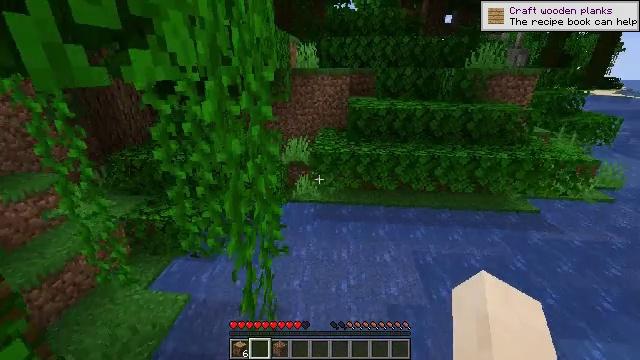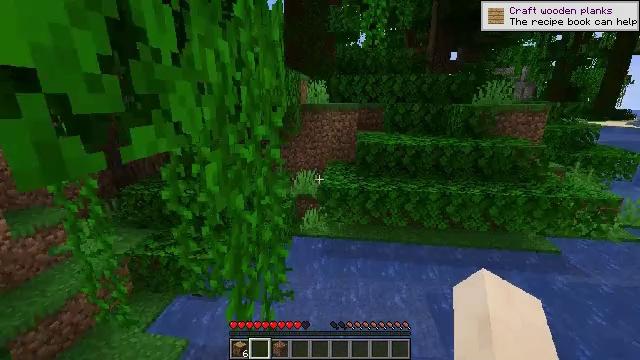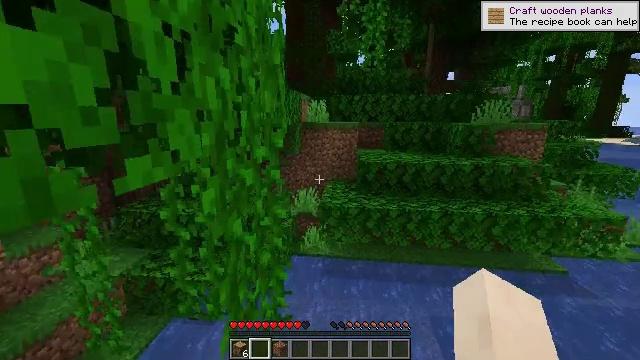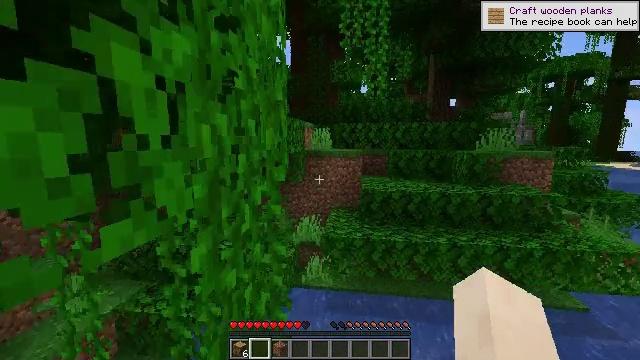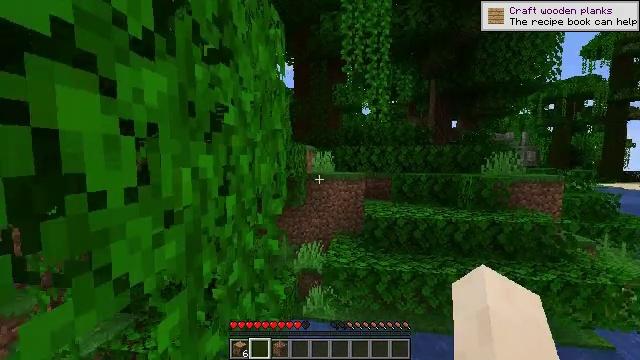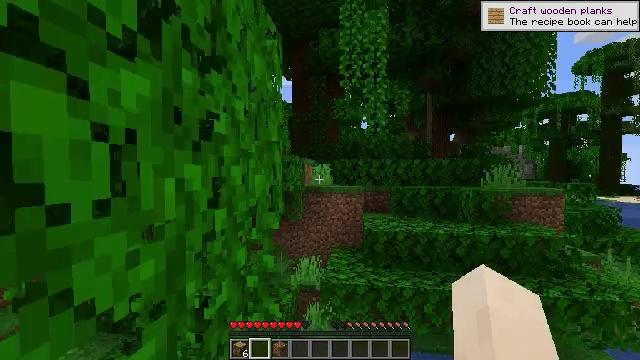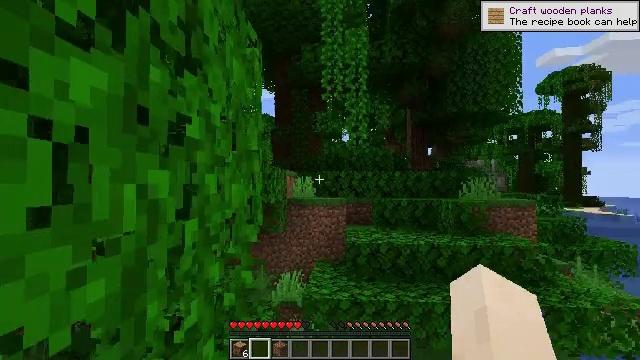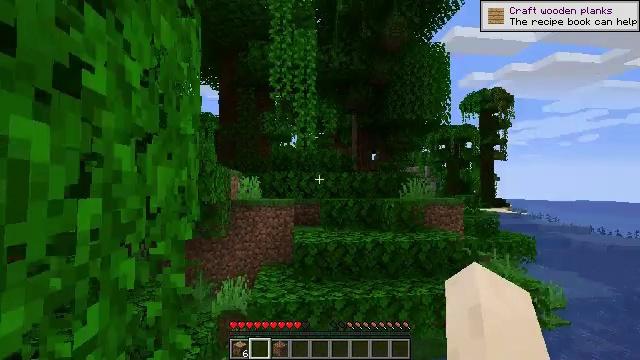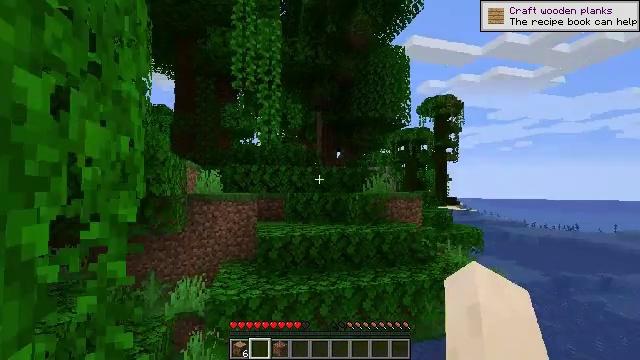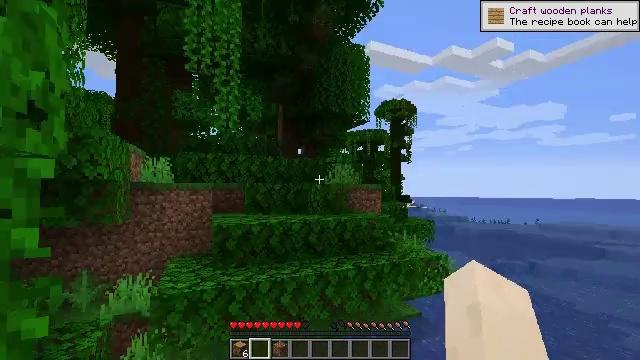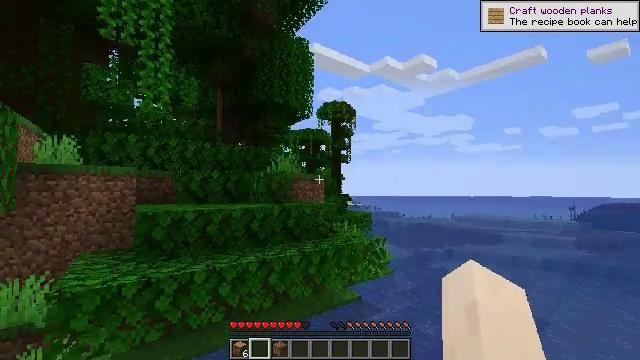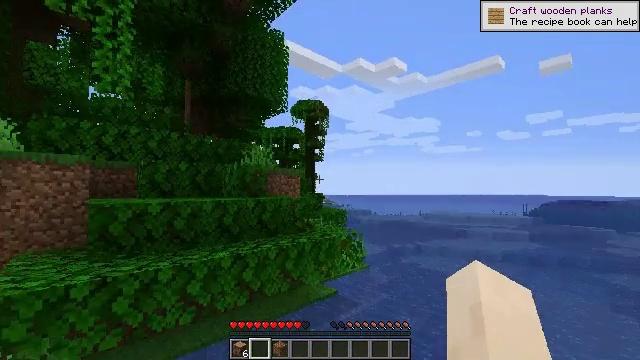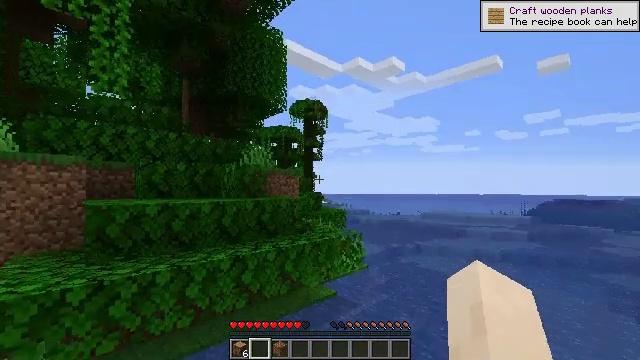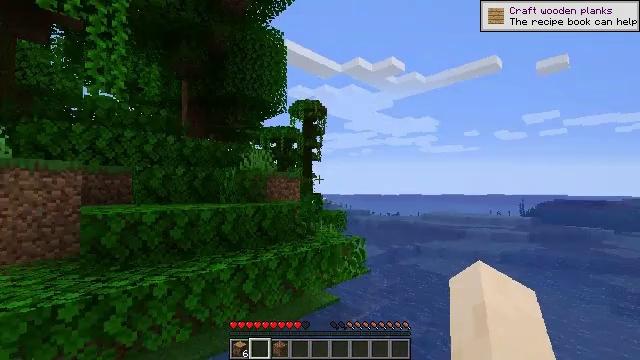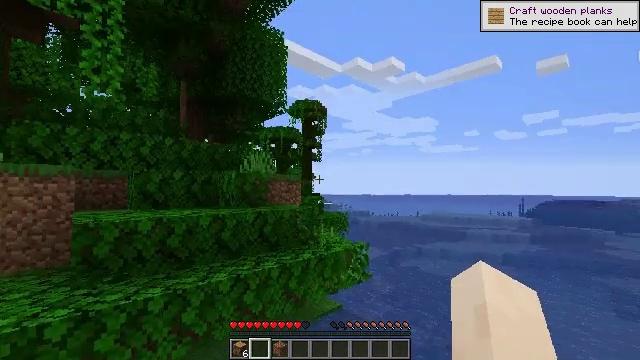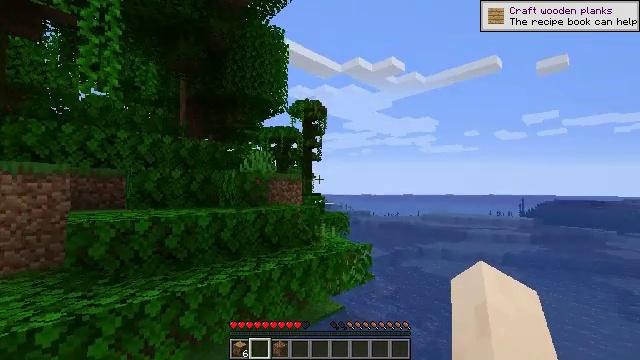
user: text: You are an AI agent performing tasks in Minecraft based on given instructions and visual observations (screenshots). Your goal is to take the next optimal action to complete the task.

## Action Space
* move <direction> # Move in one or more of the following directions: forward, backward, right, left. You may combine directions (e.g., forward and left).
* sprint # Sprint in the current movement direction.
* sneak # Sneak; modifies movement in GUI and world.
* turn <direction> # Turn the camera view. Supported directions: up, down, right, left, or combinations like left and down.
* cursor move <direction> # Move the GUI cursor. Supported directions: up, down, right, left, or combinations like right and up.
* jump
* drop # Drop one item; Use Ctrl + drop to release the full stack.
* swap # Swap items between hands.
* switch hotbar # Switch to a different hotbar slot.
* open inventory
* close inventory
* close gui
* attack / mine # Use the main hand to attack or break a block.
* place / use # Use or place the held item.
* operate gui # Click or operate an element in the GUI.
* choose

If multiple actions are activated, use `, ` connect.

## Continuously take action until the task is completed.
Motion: motion action
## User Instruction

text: Mine the tripwire.
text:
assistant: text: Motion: move forward, turn left and up, jump
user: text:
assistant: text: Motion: move forward, turn up, jump
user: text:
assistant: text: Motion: move forward, turn up, jump
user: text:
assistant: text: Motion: move forward, turn up, jump
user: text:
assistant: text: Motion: move forward, turn up, jump
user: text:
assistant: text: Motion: move forward, turn right and up, jump
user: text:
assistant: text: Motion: move forward, turn right and up, jump
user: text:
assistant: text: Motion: move forward, turn right, jump
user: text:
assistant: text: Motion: move forward, turn right, jump
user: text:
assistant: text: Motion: move forward, turn right, jump
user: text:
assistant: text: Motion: move forward, turn right, jump
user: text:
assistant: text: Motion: move forward, jump
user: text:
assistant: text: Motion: move forward, jump
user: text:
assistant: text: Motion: move forward, jump
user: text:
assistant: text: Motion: move forward, jump
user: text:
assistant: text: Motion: move forward, jump
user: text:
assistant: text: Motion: move forward, jump
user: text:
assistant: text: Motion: move forward, jump
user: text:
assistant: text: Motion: move forward, jump
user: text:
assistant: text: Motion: move forward, jump
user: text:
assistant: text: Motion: move forward, jump
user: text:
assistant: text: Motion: move forward, jump
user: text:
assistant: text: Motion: move forward, jump
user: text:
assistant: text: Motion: move forward, jump
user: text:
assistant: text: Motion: move forward, jump
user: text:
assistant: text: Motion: move forward, jump
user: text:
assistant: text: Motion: move forward, jump
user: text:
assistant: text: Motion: move forward, turn right, jump
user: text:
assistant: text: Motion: move forward, turn right, jump
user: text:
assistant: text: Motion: move forward, turn right, jump